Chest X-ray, AP view. Patient: 47 years old, sex M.
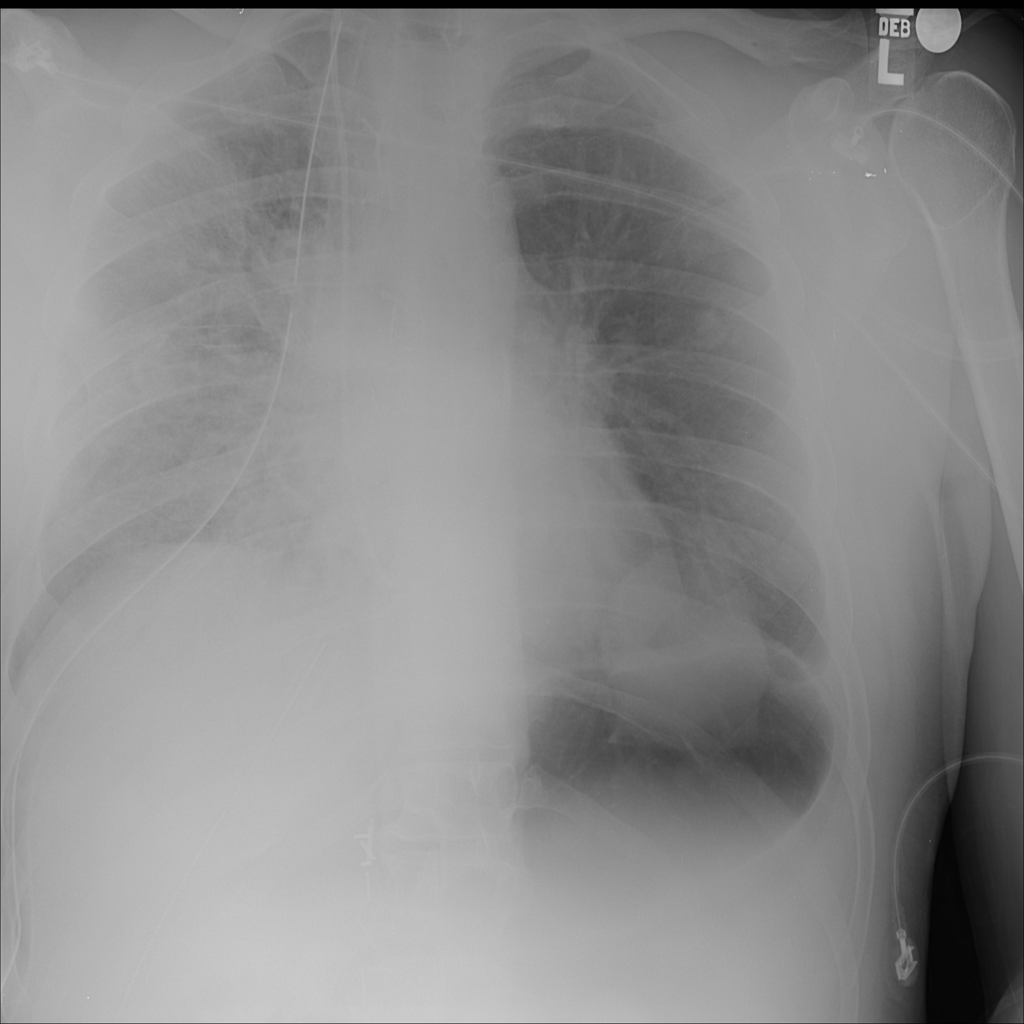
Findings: Infiltration, Mass, Nodule, Pneumothorax